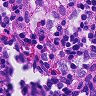
Metastatic tissue present: no